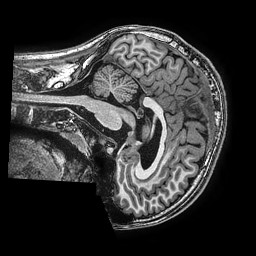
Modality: T1w
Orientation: sagittal
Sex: male
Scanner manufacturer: ge
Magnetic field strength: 3 T
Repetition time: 0.0077 s
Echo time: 0.003436 s